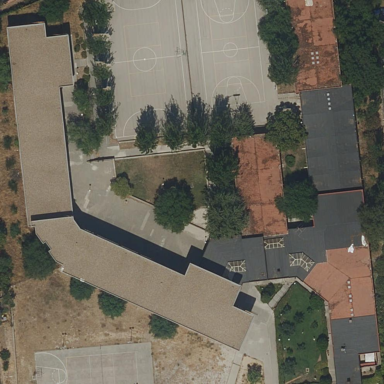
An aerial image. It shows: School building.